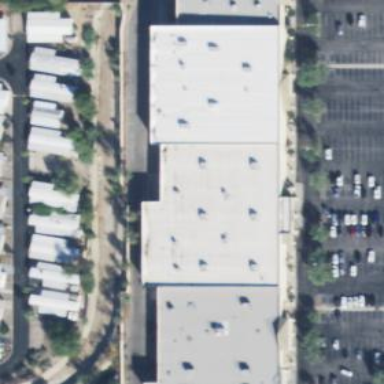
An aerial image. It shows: Warehouse building.